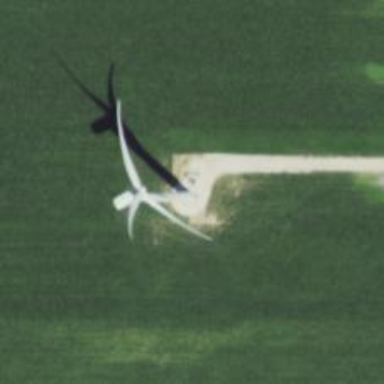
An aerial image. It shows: Wind generator using wind turbines of horizontal axis.